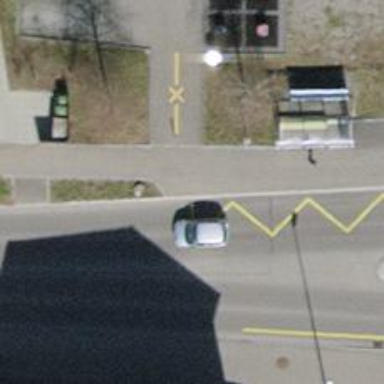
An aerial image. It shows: Platform with shelter for public transport.